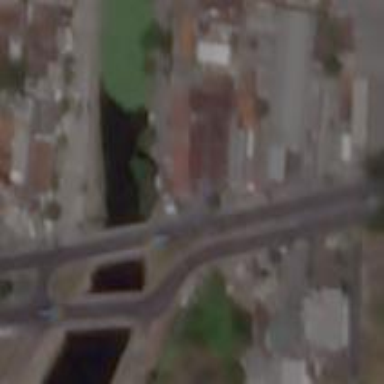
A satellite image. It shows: Secondary road crossing bridge.